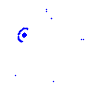
Particle: kaon